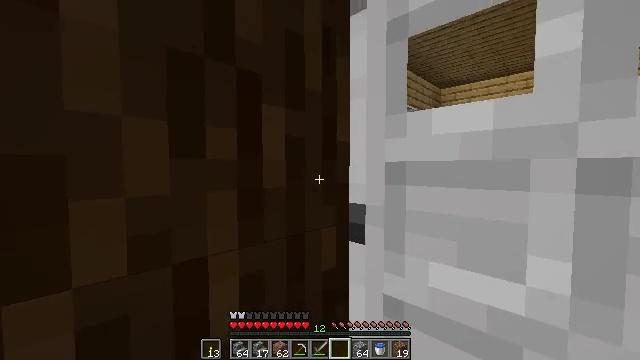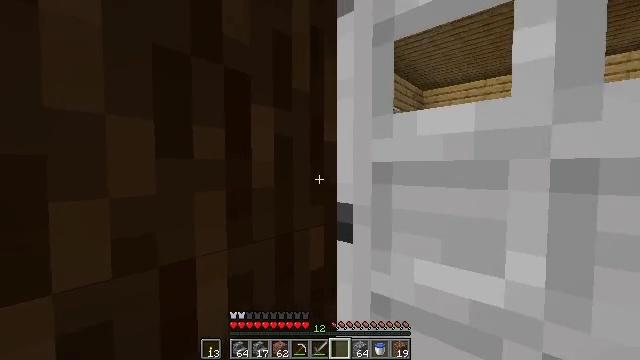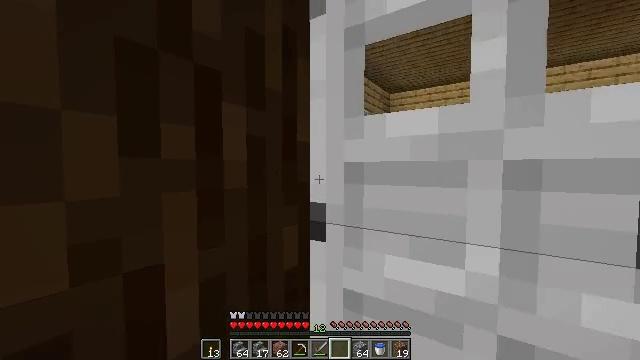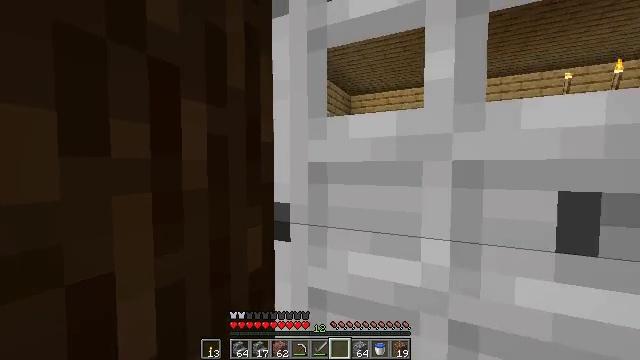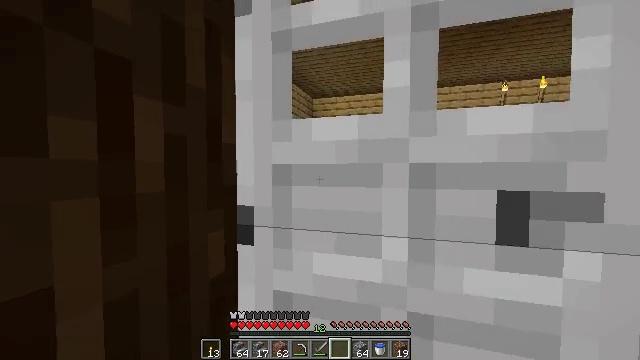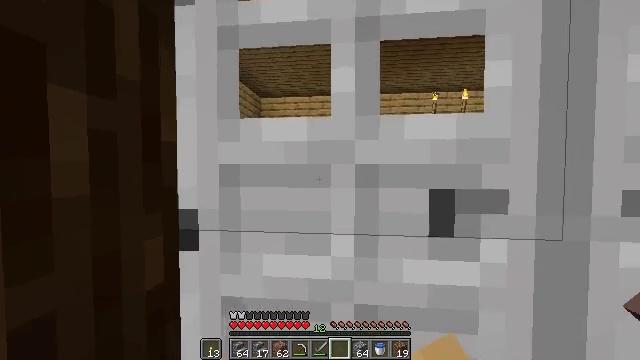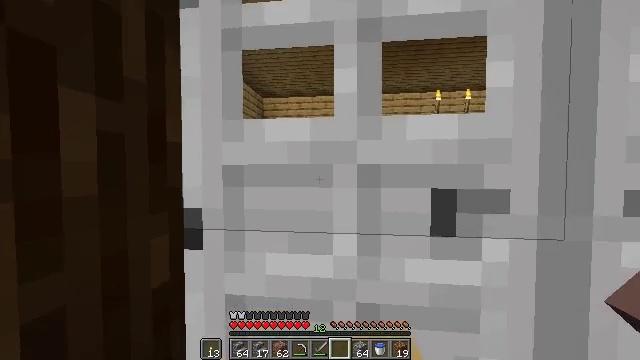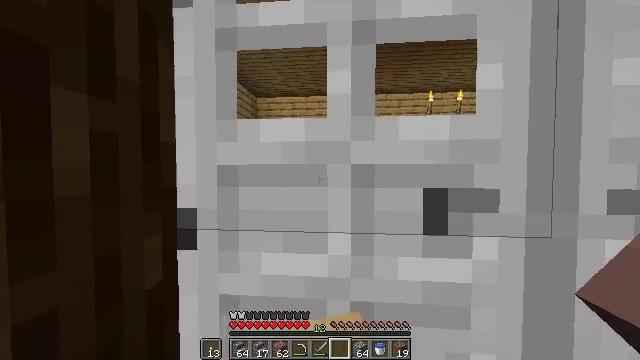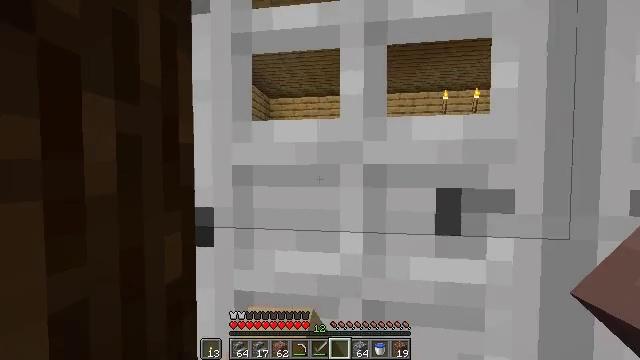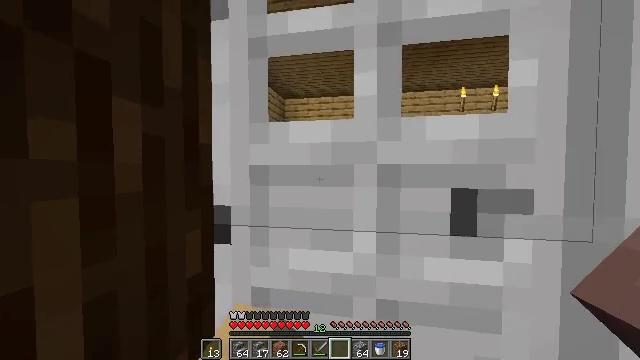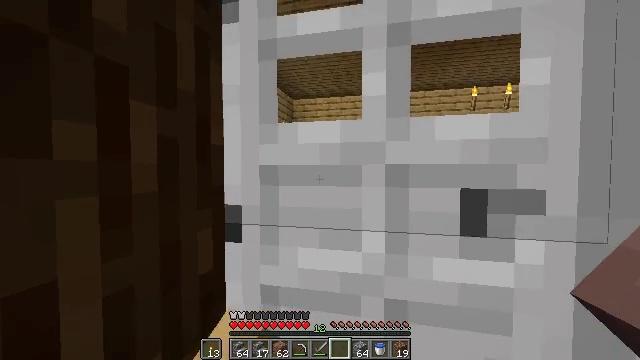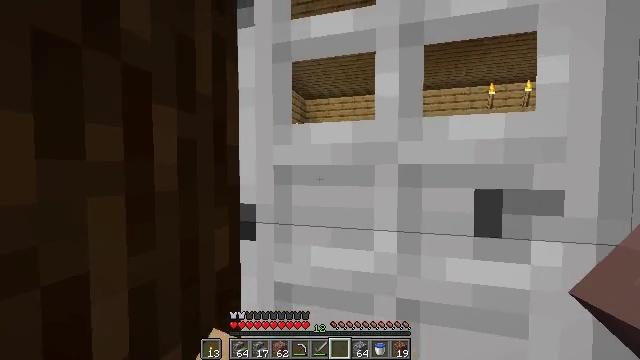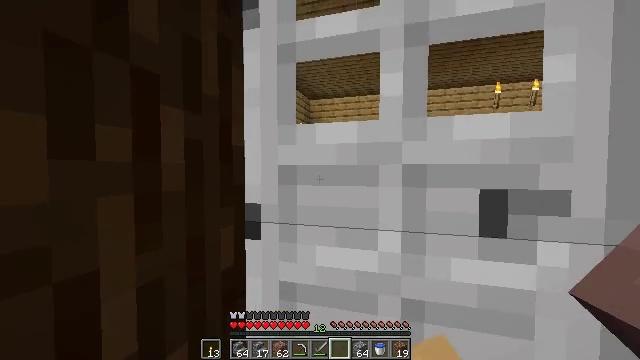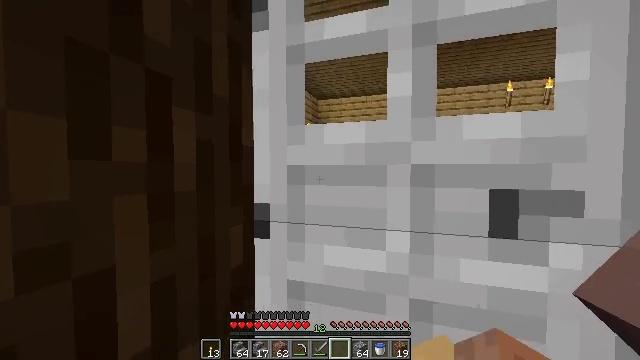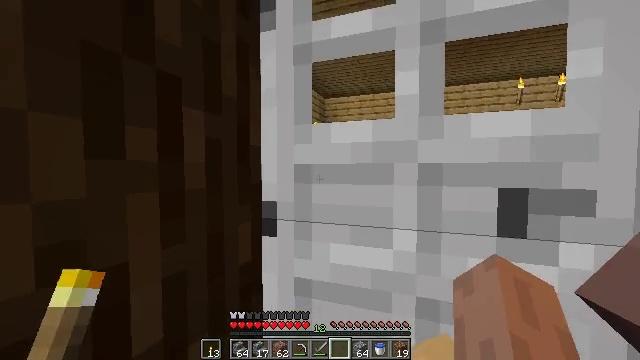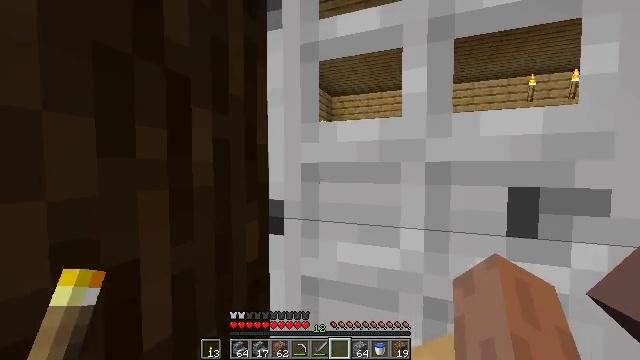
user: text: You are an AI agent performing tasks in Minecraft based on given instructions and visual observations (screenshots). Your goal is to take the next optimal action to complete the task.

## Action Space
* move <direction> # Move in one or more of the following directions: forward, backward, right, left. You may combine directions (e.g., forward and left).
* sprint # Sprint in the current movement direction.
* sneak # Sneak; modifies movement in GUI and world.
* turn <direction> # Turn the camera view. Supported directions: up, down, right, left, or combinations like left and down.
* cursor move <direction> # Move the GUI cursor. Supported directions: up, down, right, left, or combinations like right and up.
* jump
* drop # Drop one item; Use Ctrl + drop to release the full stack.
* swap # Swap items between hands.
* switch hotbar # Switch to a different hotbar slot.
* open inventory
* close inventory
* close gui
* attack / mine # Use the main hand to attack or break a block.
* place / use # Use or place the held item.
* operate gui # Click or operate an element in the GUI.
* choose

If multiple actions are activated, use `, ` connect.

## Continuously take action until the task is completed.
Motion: motion action
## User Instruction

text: Left click on the iron door to break it.
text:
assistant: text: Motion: move left, turn right, attack / mine
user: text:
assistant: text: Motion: move left, turn right, attack / mine
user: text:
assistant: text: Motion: move left, turn right, attack / mine
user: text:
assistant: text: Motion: move left, turn right, attack / mine
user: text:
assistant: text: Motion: move left, turn right, attack / mine
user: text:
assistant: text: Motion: move left, turn right, attack / mine
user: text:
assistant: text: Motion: move left, turn right, attack / mine
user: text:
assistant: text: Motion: move left, attack / mine
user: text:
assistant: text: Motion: move left, attack / mine
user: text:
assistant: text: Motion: move left, attack / mine
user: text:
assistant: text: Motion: attack / mine
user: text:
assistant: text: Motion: attack / mine
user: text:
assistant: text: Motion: attack / mine
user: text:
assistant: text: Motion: attack / mine
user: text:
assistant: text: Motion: turn left, attack / mine
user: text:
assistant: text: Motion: turn left, attack / mine
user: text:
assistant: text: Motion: turn left and up, attack / mine
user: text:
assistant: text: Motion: turn left and up, attack / mine
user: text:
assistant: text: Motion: turn left, attack / mine
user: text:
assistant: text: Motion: turn left, attack / mine
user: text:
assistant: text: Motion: turn left, attack / mine
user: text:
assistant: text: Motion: turn left, attack / mine
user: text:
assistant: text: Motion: turn left, attack / mine
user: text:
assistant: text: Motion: turn left, attack / mine
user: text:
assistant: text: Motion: attack / mine
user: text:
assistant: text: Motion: turn up, attack / mine
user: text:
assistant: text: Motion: attack / mine
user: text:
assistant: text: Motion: turn up, attack / mine
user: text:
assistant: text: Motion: turn up, attack / mine
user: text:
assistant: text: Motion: turn up, attack / mine